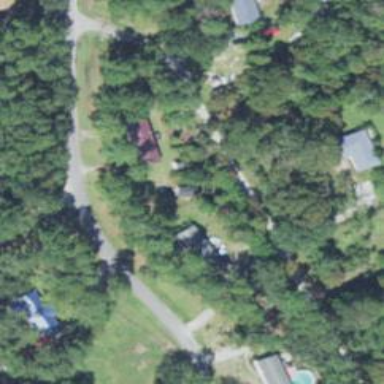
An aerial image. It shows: Residential road.